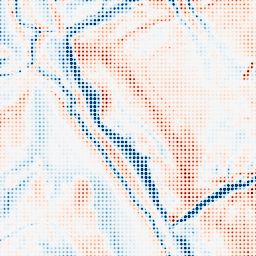
Category: classical
Decomposition family: gaussian_anisotropic
Decomposition parameters: sigma_x: 10
sigma_y: 5
Upsampling method: sinc_hamming
Upsampling parameters: scale: 8
kernel_size: 4
Upsampling scale: 8